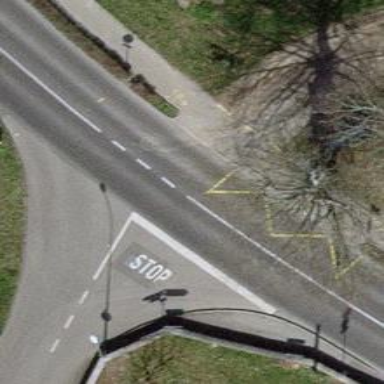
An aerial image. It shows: Bus stop with stop position for public transport.